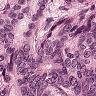
Metastatic tissue present: yes